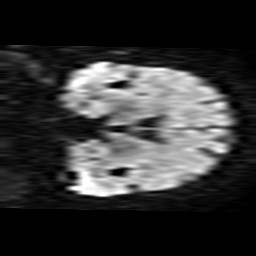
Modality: TRACE
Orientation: coronal
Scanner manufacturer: ge
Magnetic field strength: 1.5 T
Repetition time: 8 s
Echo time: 0.0973 s